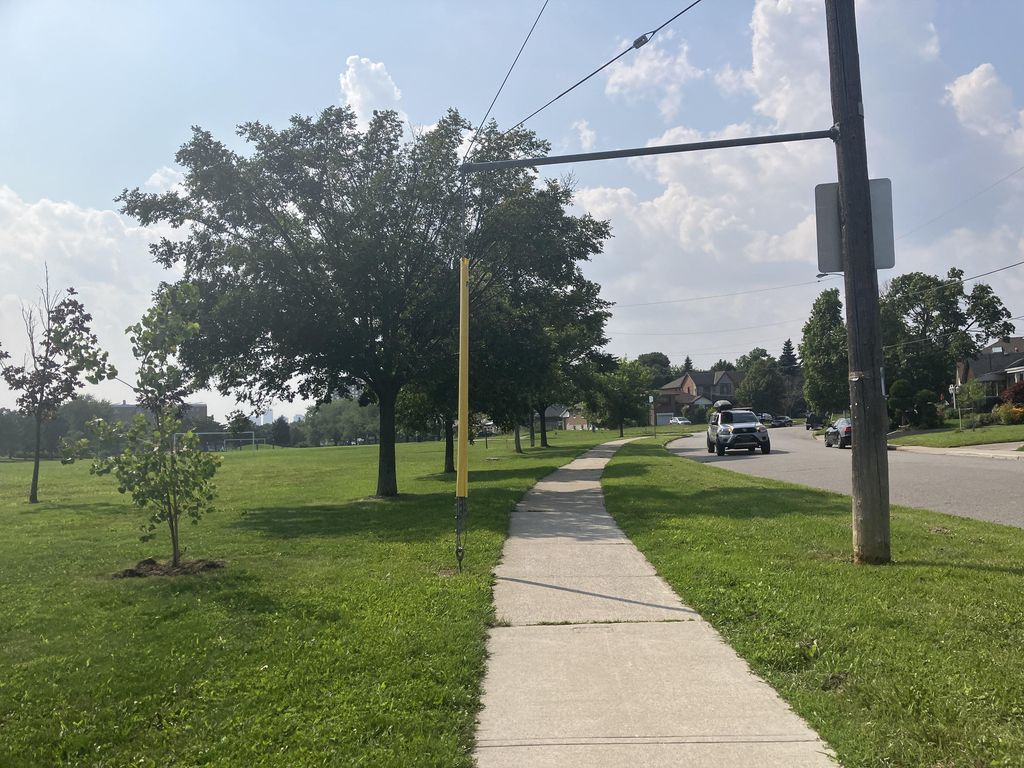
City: toronto